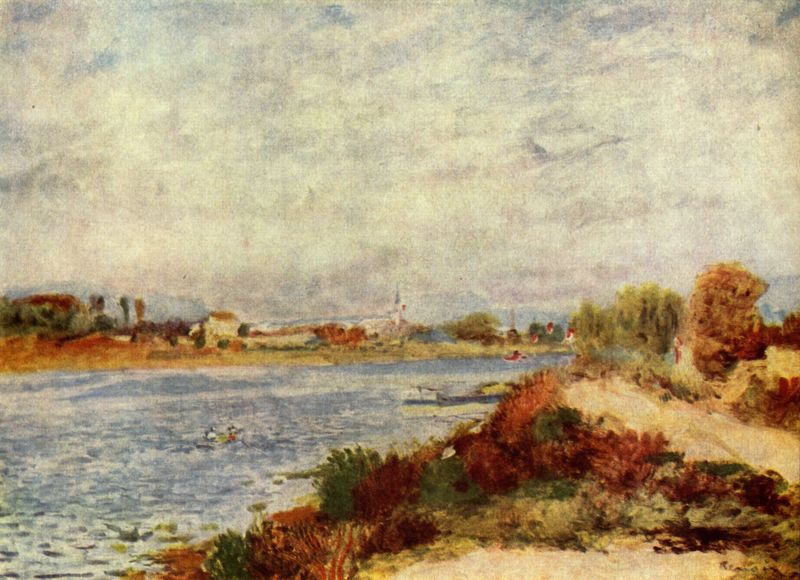
Titel: Seine bei Argenteuil
Künstler: Pierre Auguste Renoir
Standort: Paris
Institution: Musée d'Orsay
Schlagwörter: baum, blau, gemälde, himmel, wasser, weiß, wolken, aquarell, baden, bäume, fluss, grün, impressionismus, kirchturm, landschaft, menschen, ocker, sand, see, stadt, ufer, abend, braun, bunt, frankreich, frau, grau, hintergrund, licht, orange, pastell, renoir, vordergrund, dach, gebäude, gras, haus, rot, weg, wiese, wolke, beige, malerei, mensch, signatur, bach, erde, gräser, horizont, häuser, hügel, natur, strauch, vögel, weite, busch, büsche, gewässer, kirche, sträucher, realismus, pflanze, pflanzen, kontrast, schön, traurig, boot, boote, kahn, turm, deutschland, farbig, schiff, schiffe, sommer, strand, wellen, ansicht, ort, perspektive, trocken, berge, düne, dünen, hitze, dorf, dächer, farbe, herbst, enten, silhouette, böschung, romantik, strom, wetter, pastellfarben, stimmung, impression, bad, bedeckt, schwimmen, flusslandschaft, wärme, fisch, malerisch, uferböschung, sisley, atmosphäre, gesträuch, erdtöne, fische, dühne, blauweiß, flussufer, rhein, paddeln, pünktchen, botte, elbe, flußfahrt, gedämpft, malere, bootfahren, grauer himmel, sanddünen